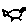
Label: bird